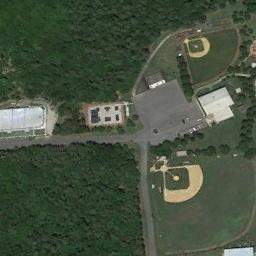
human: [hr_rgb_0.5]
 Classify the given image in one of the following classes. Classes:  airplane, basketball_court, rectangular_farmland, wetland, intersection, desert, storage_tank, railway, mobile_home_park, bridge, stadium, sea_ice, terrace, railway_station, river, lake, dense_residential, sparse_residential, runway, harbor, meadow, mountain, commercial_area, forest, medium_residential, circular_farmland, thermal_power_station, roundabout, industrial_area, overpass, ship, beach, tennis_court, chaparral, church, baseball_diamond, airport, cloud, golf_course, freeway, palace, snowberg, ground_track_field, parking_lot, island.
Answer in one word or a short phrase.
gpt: baseball_diamond